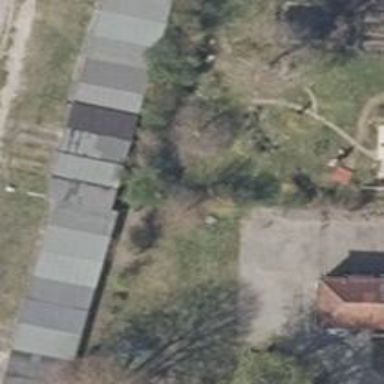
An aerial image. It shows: Group of garages.